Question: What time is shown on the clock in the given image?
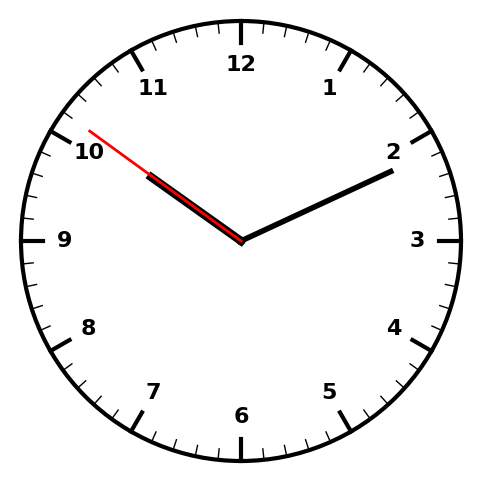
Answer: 10:10:51